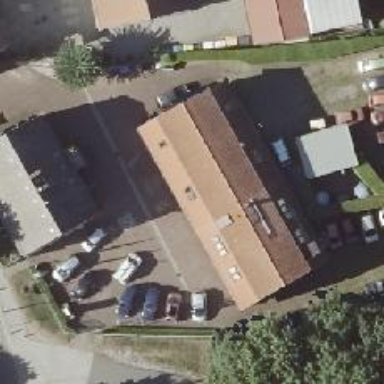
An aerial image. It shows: Car repair shop.